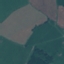
Label: Pasture